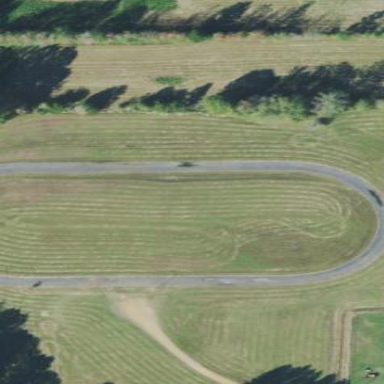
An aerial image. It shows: Track located within leisure land area.